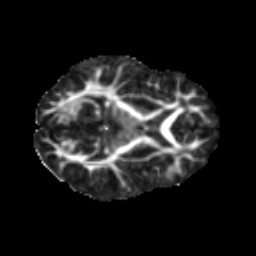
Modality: FA
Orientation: axial
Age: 12
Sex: female
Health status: ill
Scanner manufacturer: ge
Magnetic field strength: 3 T
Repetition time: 6.752 s
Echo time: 0.079 s